Question: I have a div (blue in the image below). I need to create a number of equally spaced circles within it. Can this be done with CSS generated content? I could create 2 with the :before and :after pseudo classes, but as I need more would a CSS solution requite more html elements?
I was hoping to not have to use an image to improve loading times and to optimize the site for different display density devices.

UPDATE This is for a responsive design so the width of the blue div will vary. They also need to remain equally spaced.
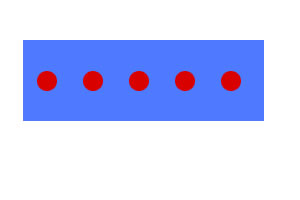
Answer: Well, we could create only two pseudo-elements for each element.
However, we could fake the effect by multiple 'box-shadow' values, as follows:
'''
.box:after {
content: '';
display: block;
margin: 0 auto;
width: 20px;
height: 20px;
border-radius: 50%;
background-color: orange;
box-shadow: 25px 0 0 0 orange, /* Or use positive offsets if needed */
-25px 0 0 0 orange,
50px 0 0 0 orange,
-50px 0 0 0 orange;
}
'''
<URL>.
## Update
Unfortunately, it's not possible to set a 'box-shadow' offset relative to the of the containing block. <URL>'em''rem''font-size'
Therefore, using 'radial-gradient' background is the best option you'd have (as <URL>.
In order to keep the aspect ratio of the blue box, you could set the 'height' to '0' and use a percentage value for 'padding-top' which relies on the width of the containing box.
'''
.box {
background: orange radial-gradient(closest-side, transparent 40%, skyblue 0%);
background-size: 20% 100%;
width: 100%;
height: 0; /* Make sure that the box has no height */
padding-top: 20%; /* Keep 5:1 aspect ratio */
}
'''
Here is the <URL>.